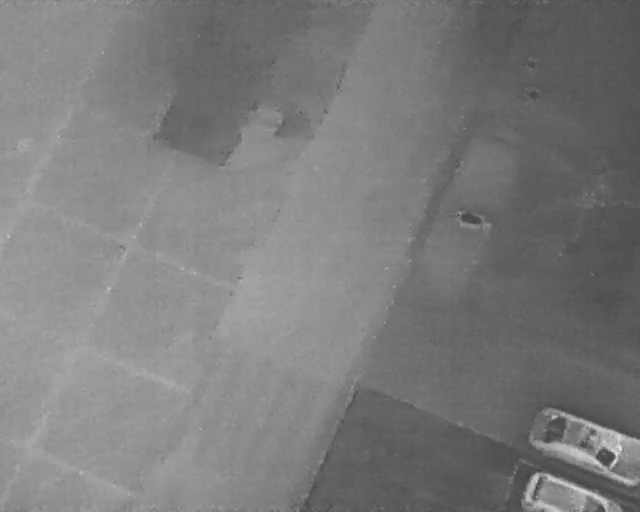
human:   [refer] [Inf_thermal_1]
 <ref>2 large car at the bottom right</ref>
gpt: <box>[[84, 76, 97, 97, 2], [86, 85, 92, 106, 2]]</box>

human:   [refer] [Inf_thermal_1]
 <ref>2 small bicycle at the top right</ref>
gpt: <box>[[82, 16, 84, 20, 2], [81, 10, 84, 14, 2]]</box>